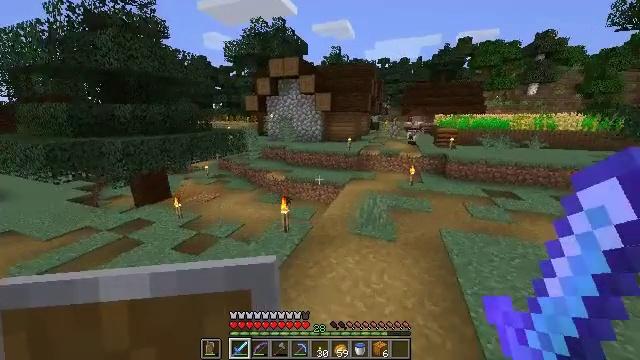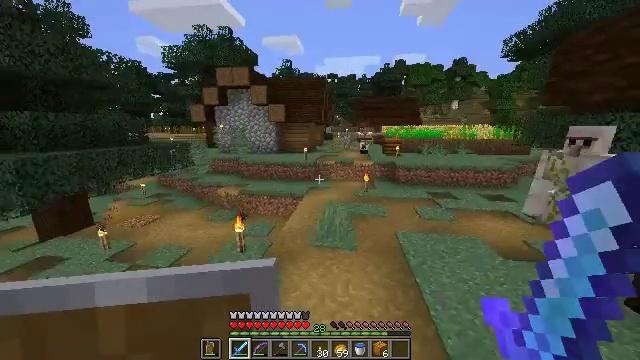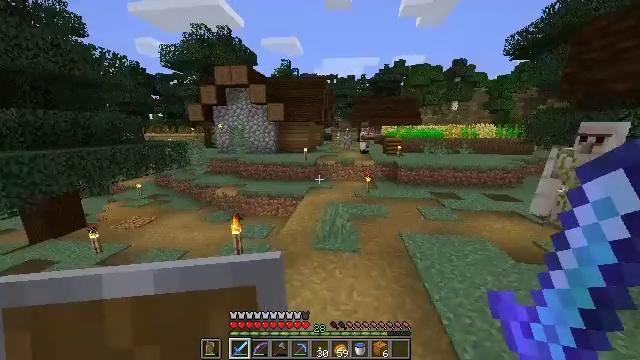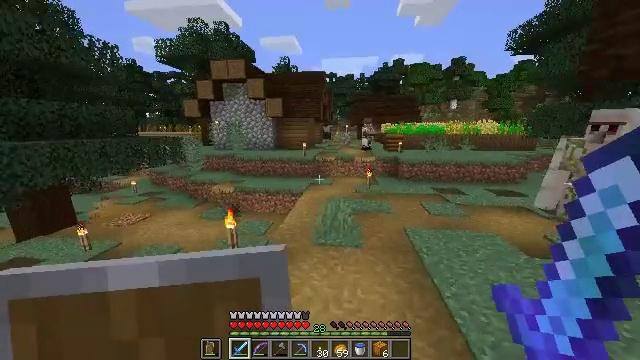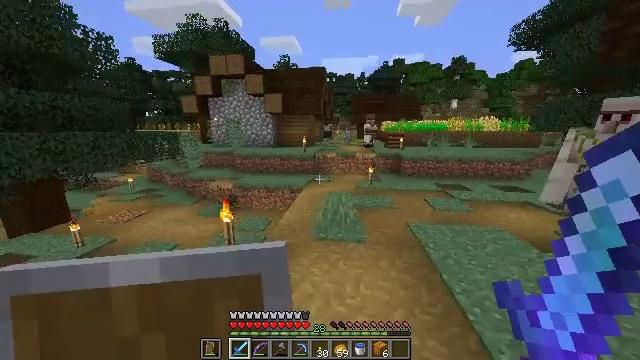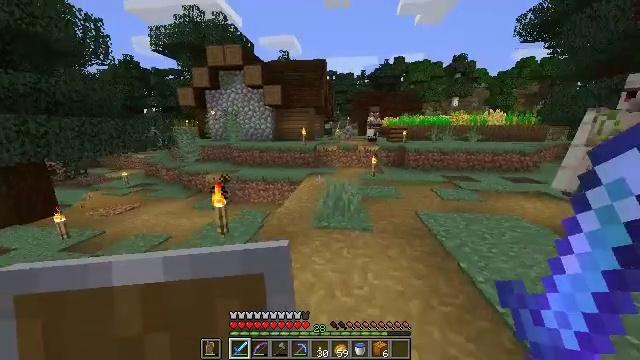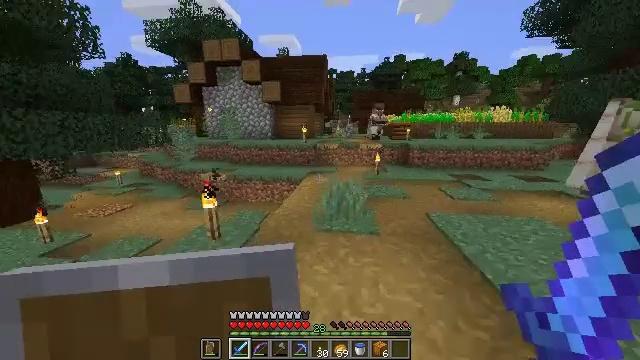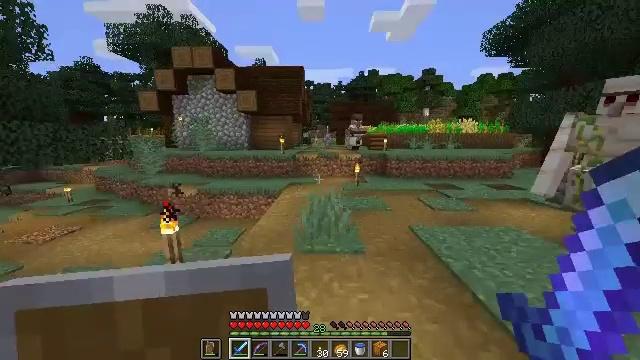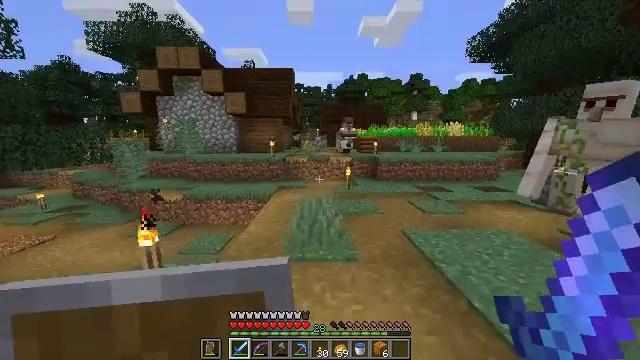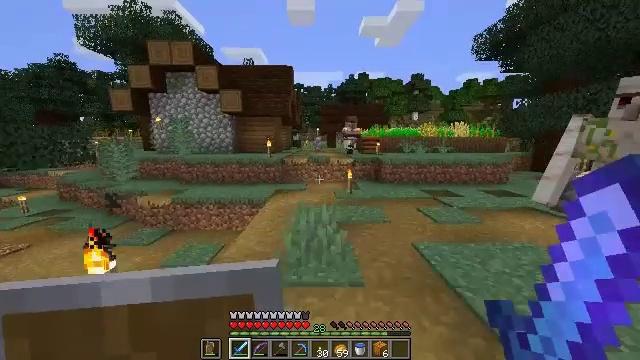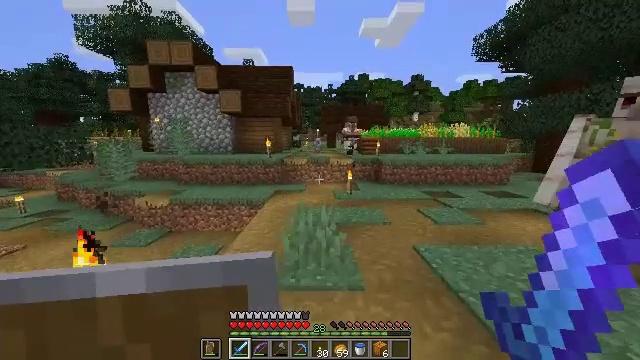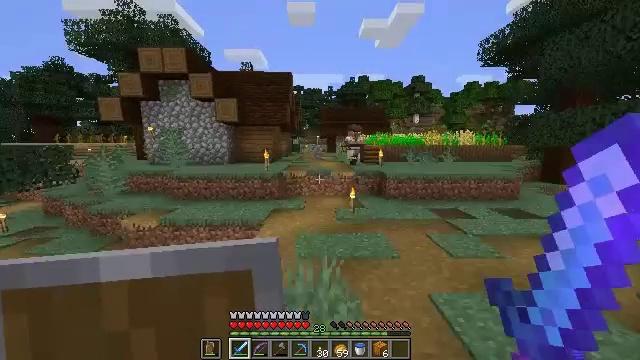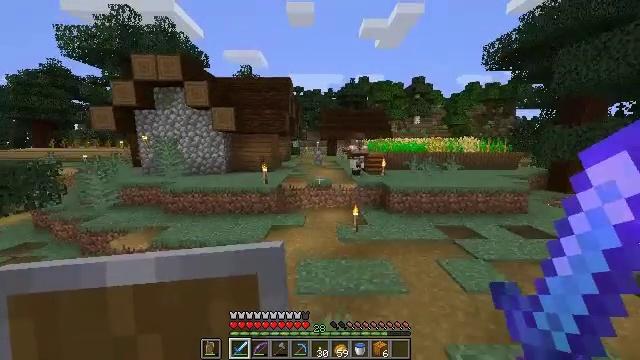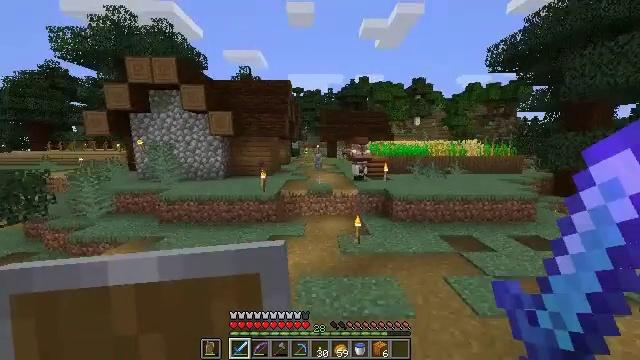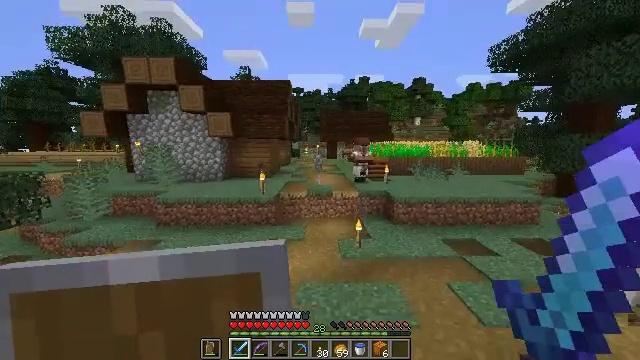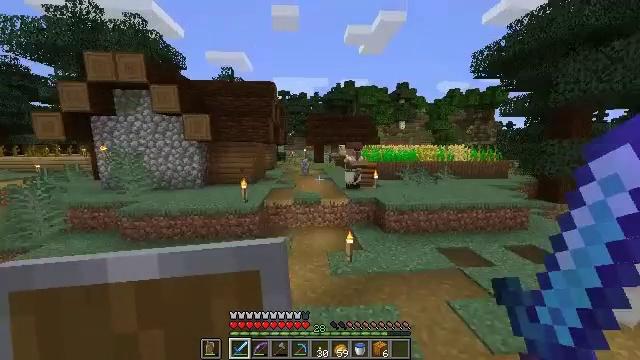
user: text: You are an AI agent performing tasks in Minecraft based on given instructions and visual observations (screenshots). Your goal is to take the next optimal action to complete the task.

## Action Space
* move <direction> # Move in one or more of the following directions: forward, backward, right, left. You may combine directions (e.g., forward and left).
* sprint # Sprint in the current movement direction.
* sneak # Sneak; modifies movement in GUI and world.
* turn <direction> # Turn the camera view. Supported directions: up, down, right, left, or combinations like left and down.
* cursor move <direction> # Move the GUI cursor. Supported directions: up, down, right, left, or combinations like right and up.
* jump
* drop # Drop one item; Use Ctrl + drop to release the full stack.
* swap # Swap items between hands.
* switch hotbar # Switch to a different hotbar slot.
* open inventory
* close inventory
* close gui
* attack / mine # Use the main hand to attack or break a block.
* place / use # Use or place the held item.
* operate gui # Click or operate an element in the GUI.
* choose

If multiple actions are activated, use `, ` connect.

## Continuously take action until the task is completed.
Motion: motion action
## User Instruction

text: Use right equipment to gather melon.
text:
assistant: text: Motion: move forward, sprint, turn right and up
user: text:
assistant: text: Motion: move forward, sprint
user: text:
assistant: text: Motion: move forward
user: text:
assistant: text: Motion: move forward
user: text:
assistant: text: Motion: move forward
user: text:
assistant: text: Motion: move forward
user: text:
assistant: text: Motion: move forward, turn right and up
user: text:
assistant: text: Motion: move forward, turn right
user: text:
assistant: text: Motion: move forward
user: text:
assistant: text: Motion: move forward, jump
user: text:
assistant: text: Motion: move forward, jump
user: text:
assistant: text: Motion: move forward
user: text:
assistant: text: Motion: move forward
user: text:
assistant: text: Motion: move forward
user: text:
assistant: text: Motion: move forward, turn right
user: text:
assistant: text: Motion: move forward, turn right
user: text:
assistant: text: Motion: move forward, turn right
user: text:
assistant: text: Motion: move forward
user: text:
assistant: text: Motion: move forward
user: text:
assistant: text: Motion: move forward, turn right and up
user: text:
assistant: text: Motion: move forward, turn right and up
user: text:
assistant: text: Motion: move forward, turn right and up
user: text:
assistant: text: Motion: move forward, turn right
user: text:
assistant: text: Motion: move forward
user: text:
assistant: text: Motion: move forward, turn right
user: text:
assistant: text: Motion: move forward, turn right and down
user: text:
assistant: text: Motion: move forward, turn right and down
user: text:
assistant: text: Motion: move forward, turn right
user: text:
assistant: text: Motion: move forward
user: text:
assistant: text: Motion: move forward